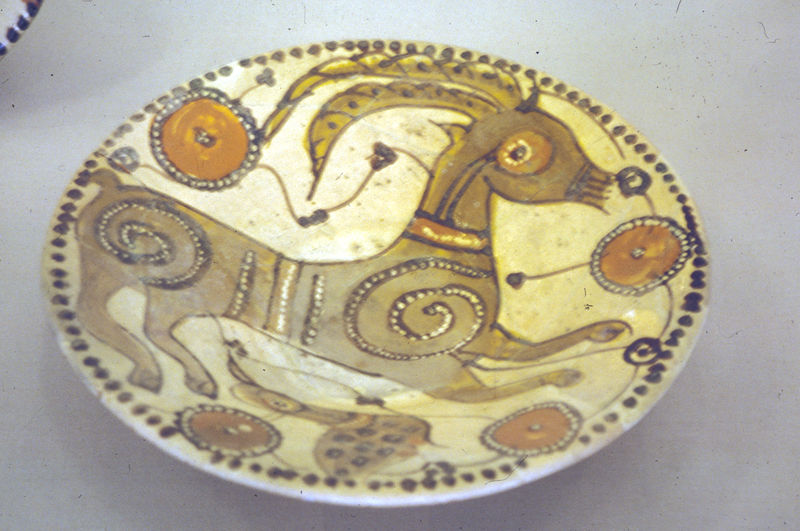
Titel: Keramik
Standort: Frankfurt (am Main)
Institution: Kunstgewerbemuseum
Schlagwörter: blau, vogel, weiß, gelb, ocker, bewegung, blumen, braun, hell, orange, schwarz, hund, tier, beige, malerei, muster, ornament, augen, schale, teller, bild, horn, auge, esel, kreis, oval, pferd, reiter, rund, keramik, ton, beine, sprung, halsband, laufen, creme, oliv, rand, wild, dekoration, handarbeit, dekor, figurativ, ornamente, verzierung, pfoten, striche, abstraktion, bemalt, foto, punkte, nahrung, froh, gepunktet, motiv, porzellan, asien, schilder, punkt, kreise, heiter, tupfer, schnörkel, hirsch, springen, antik, brauntöne, fröhlich, hörner, zier, zierde, schnecke, geweih, tellerrand, bock, sternzeichen, ziegenbock, spiralen, ziege, spirale, glasur, islam, gebrannt, vertiefung, verzierungen, kreisel, volkskunst, tierfigur, widder, einfachheit, lebewesen, steinbock, antilope, tiermotiv, keramikmalerei, gebrauchskunst, archaisch, außereuropäisch, facayette, flächendeckend, gbrannt, kramik, kreissymbol, kulturbezogen, lebenssymbol, naturfarben, ockertöne, schanz, schwänzchen, umfeld, verzirung